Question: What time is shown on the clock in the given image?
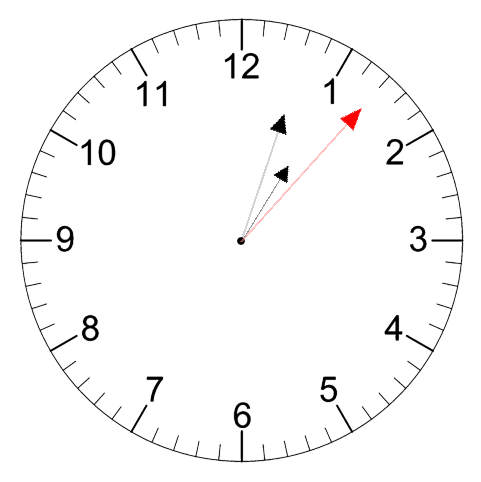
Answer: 01:03:07